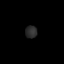
Tissue: lung
Cell type: Epithelial cells
Senescence score: 0.5509
Nuclear area (px): 144
Mean DAPI intensity: 43.236